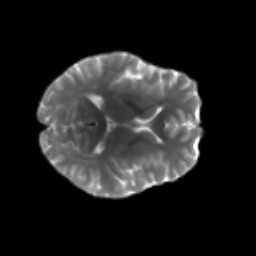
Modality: T2w
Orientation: axial
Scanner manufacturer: siemens
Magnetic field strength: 3 T
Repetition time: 4.16 s
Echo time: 0.0806 s